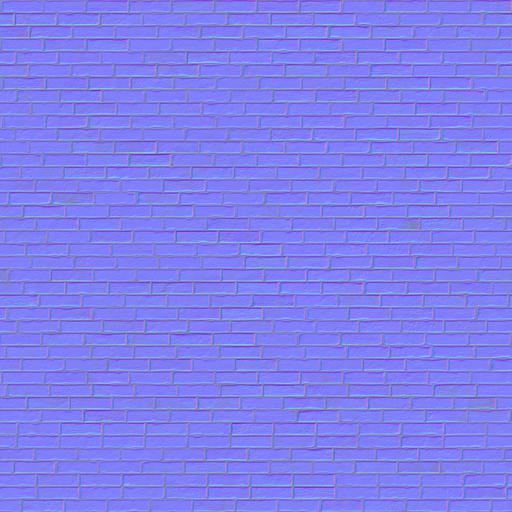
brick bricks modern stone wall